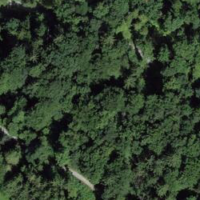
EUNIS habitat code: 41
Species observed at this site:
Lamium galeobdolon